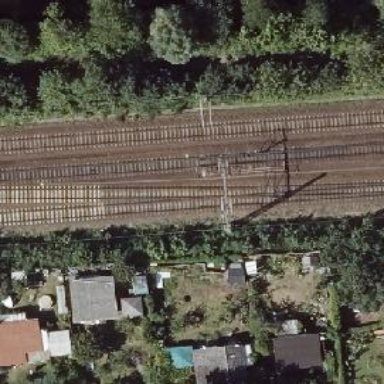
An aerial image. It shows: Railway switch with the turnout on the left side.